Question: For a robotics project, I've used ultrasound as vision. From edge detection algorithms I've generated a binary numpy array. Now, I'm not sure what is the most cost efficient way of calculating the distance to the object. Say I wanted to calculated the shortest distanse from a one to the top left corner? Would it be possible to use "np.where" and "dst = numpy.linalg.norm( )"?
'''
import numpy as np
from scipy import ndimage
from PIL import Image
Max_filtrated = np.where(result>np.amax(result)*0.8,0,result)
Band_filtrated = np.where(Max_filtrated>np.amax(Max_filtrated)*0.11,
1,0)
####### Define connected region and remove noise ########
mask = Band_filtrated> Band_filtrated.mean()
label_im, nb_labels = ndimage.label(mask)
sizes = ndimage.sum(mask, label_im, range(nb_labels + 1))
mean_vals = ndimage.sum(im, label_im, range(1, nb_labels + 1))
mask_size = sizes < 500
remove_pixel = mask_size[label_im]
label_im[remove_pixel] = 0
Ferdig= np.where(label_im>np.amax(label_im)*0.1,1,0)
#########################################################
'''

Thanks
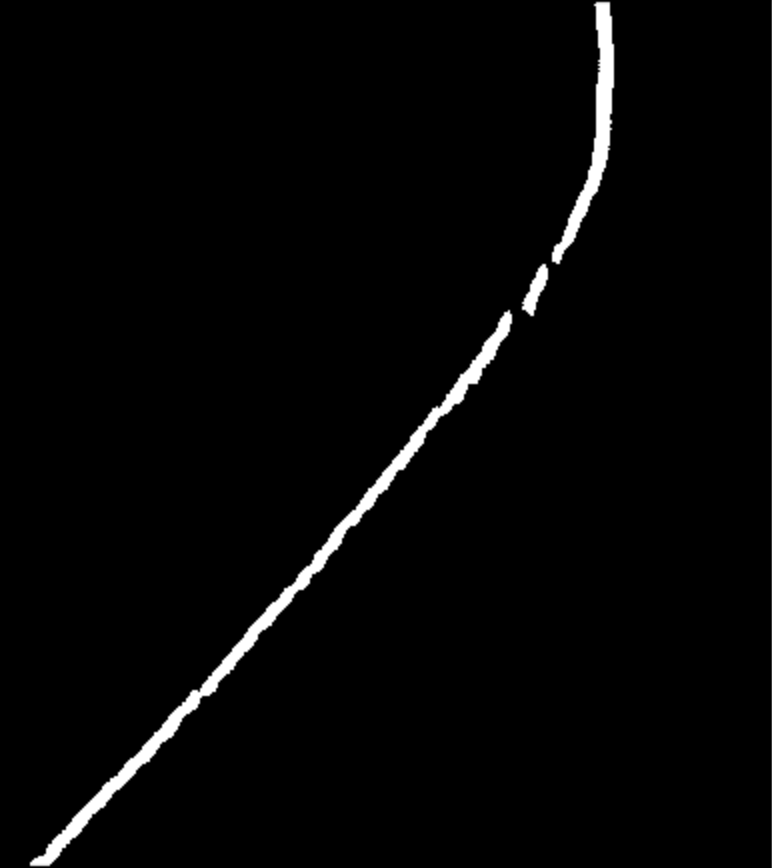
Answer: I tried doing this a different way - using the same image as I trimmed for my other answer. This time I calculate each pixel as the square of the distance from the origin and then make all black pixels in the input image inelligible for being the nearest by setting them to a big number. Then I find the smallest number in the array.
'''
#!/usr/bin/env python3
import sys
import numpy as np
from PIL import Image
# Open image in greyscale and make into Numpy array
im = Image.open('curve.png').convert('L')
na = np.array(im)
# Make grid where every pixel is the squared distance from origin - no need to sqrt()
# This could be done outside main loop, btw
x,y = np.indices(na.shape)
dist = x*x + y*y
# Make all black pixels inelligible to be nearest
dist[np.where(na<128)] = sys.maxsize
# Find cell with smallest value, i.e. smallest distance
resultY, resultX = np.unravel_index(dist.argmin(), dist.shape)
print(f'Coordinates: [{resultY},{resultX}]')
'''
'''
Coordinates: [159,248]
'''
: Python, image processing, nearest white pixel, nearest black pixel, nearest foreground pixel, nearest background pixel, Numpy